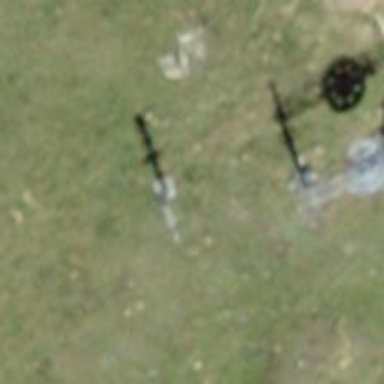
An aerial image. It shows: Pylon for aerialway.